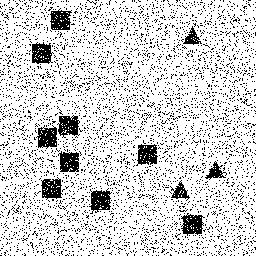
Squares: 9
Triangles: 3
Stars: 0
Total shapes: 12